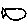
Label: fish